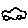
Label: car